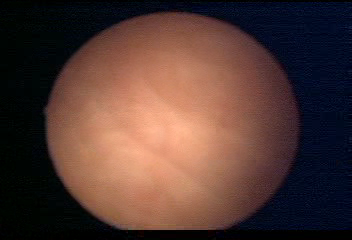
Modality: WLC
Class: Normal mucosa
Bladder cancer association: No